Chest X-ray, PA view. Patient: 50 years old, sex F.
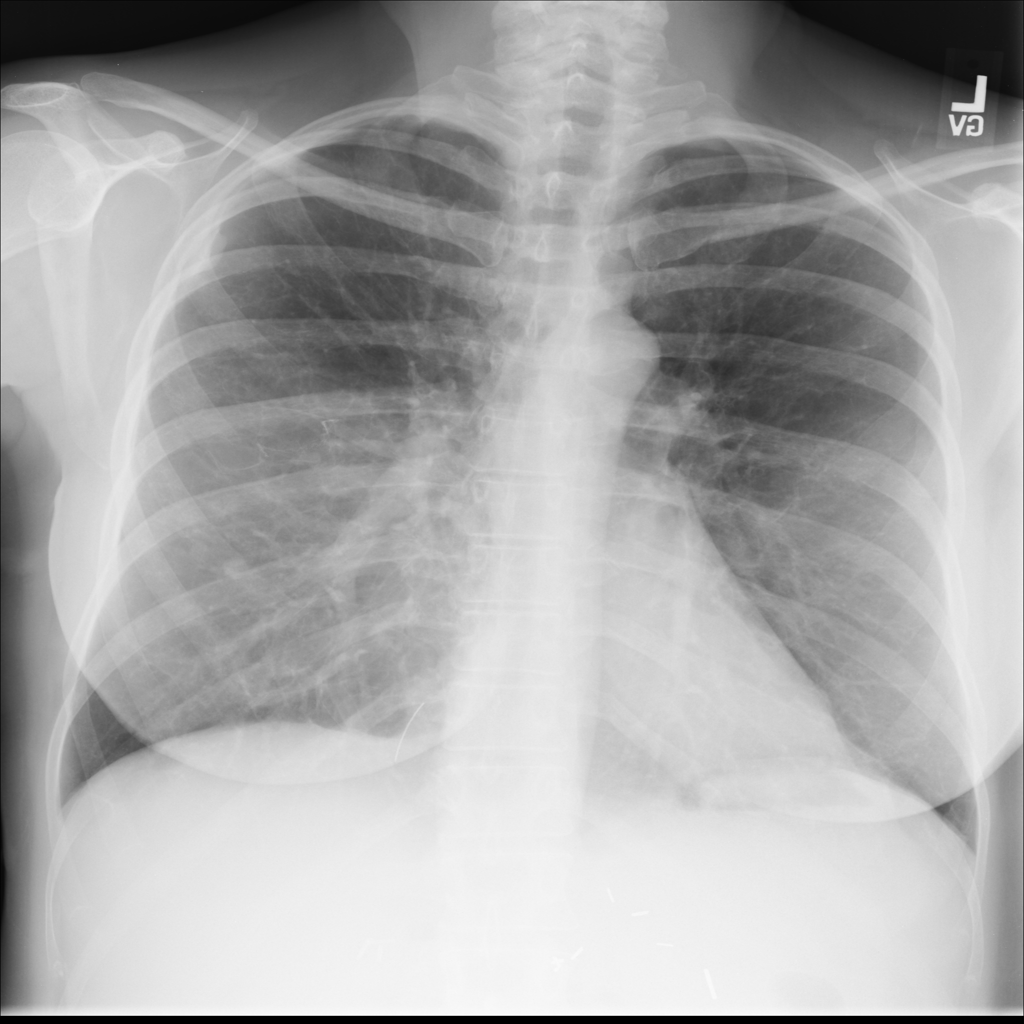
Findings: Pneumothorax